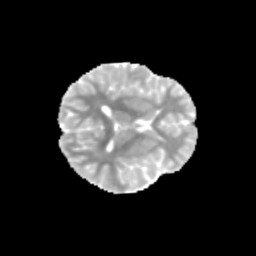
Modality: MD
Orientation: axial
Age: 13
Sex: female
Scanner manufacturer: siemens
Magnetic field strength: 3 T
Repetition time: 3.8 s
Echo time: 0.07 s